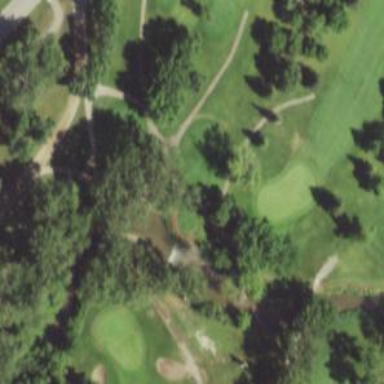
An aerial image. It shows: Footway that doubles as golf path.